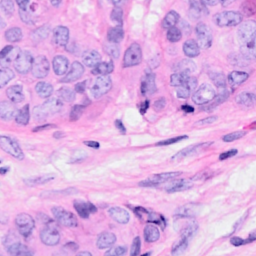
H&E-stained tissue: Breast